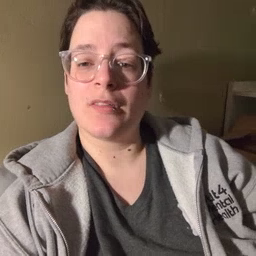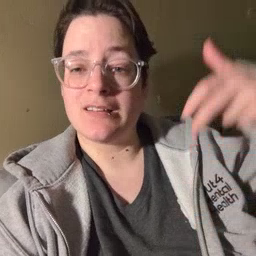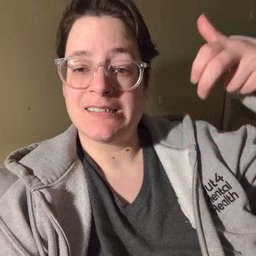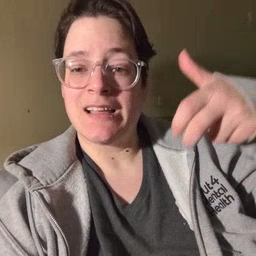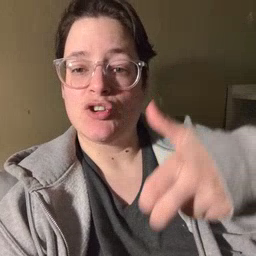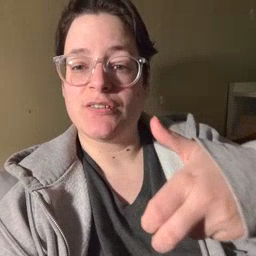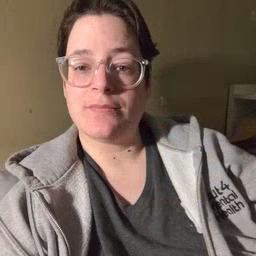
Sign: stairs